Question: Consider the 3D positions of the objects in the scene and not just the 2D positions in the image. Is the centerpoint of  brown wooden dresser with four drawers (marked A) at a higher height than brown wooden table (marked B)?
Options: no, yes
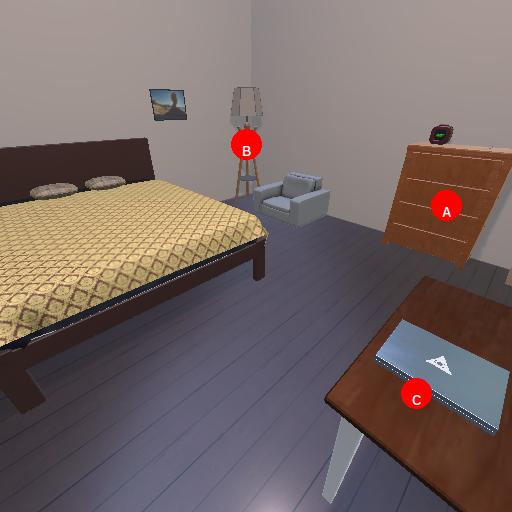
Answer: no